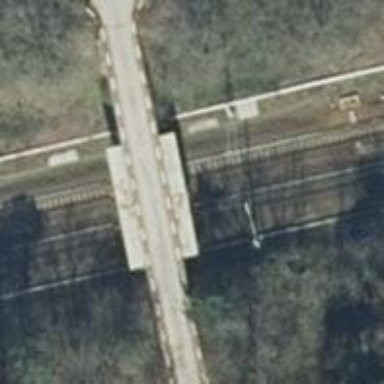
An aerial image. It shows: Railway junction.